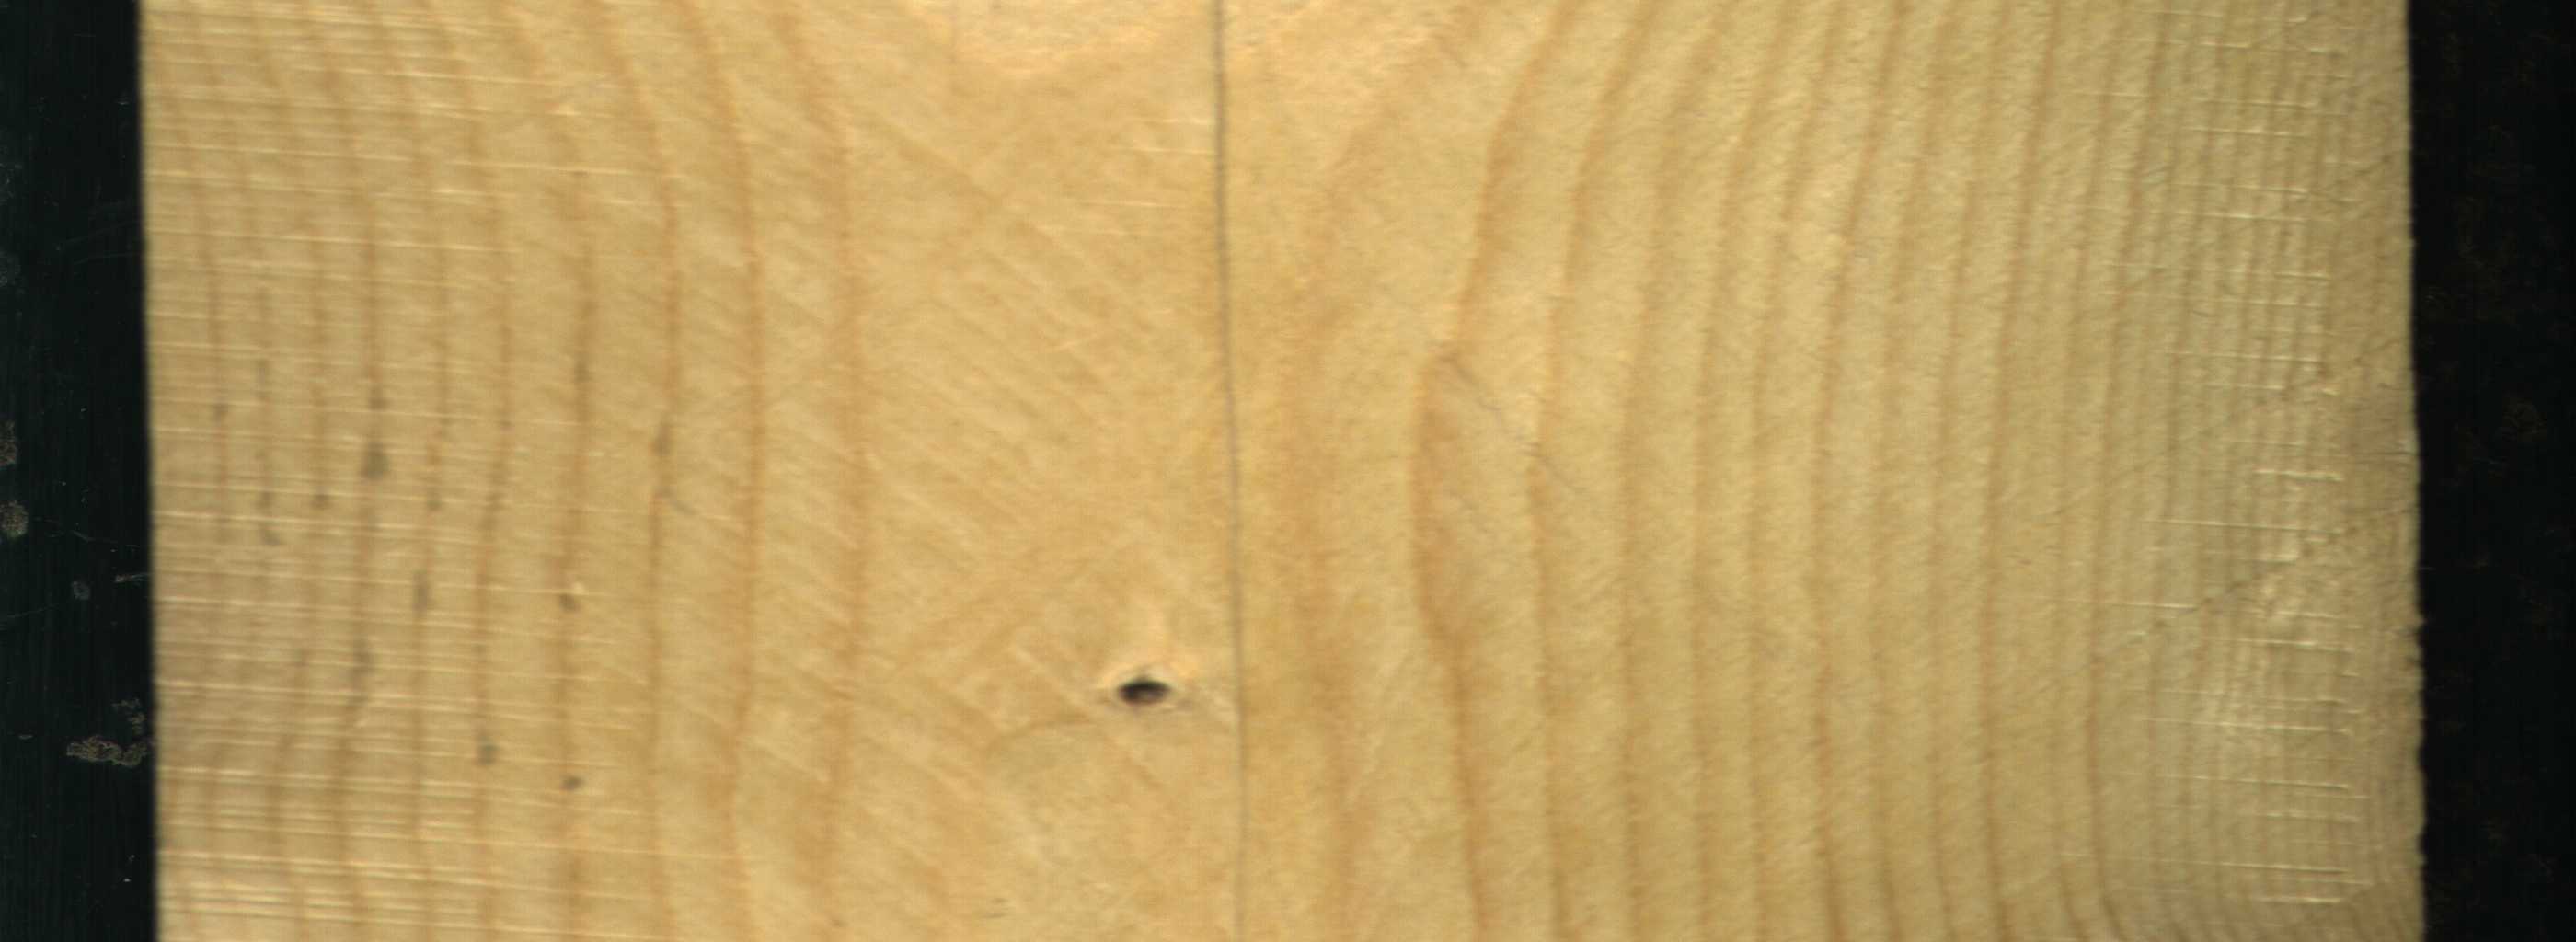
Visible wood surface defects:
Dead_Knot